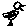
Label: bird